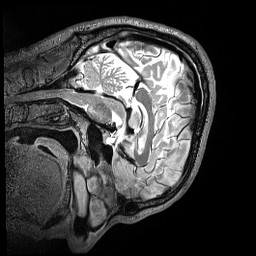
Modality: T2w
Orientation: sagittal
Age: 52
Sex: male
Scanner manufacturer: siemens
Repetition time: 3.2 s